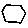
Label: hexagon